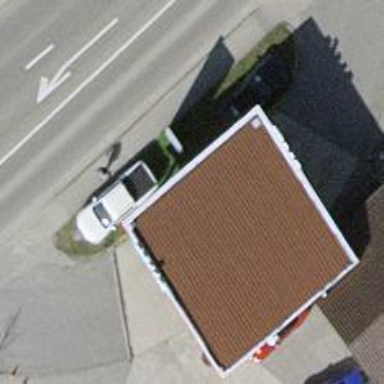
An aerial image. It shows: Fuel station.